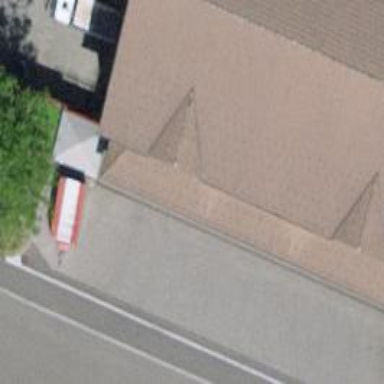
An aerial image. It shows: Fire station.